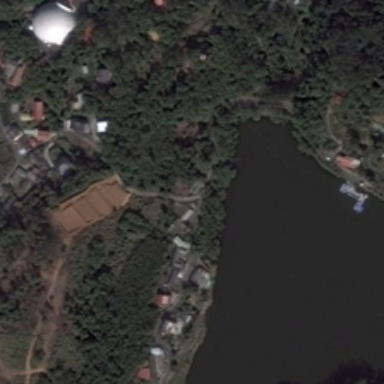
Many green trees and some buildings are near a pond with black water .